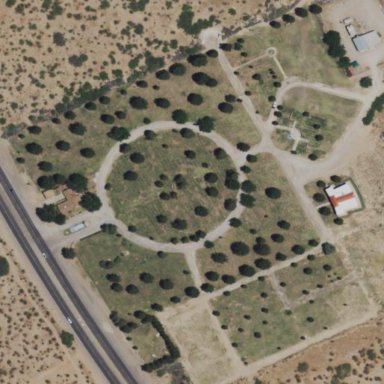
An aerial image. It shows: Cemetery.